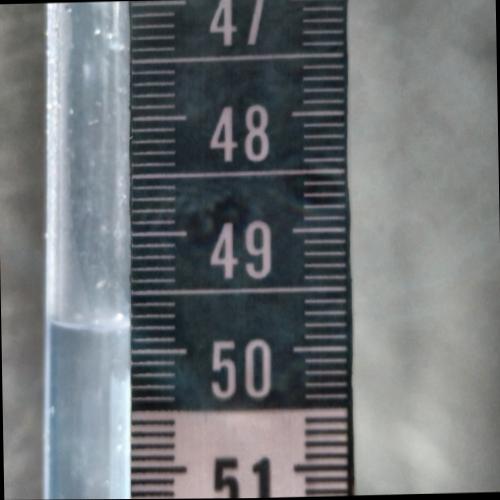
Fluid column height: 49.8 cm